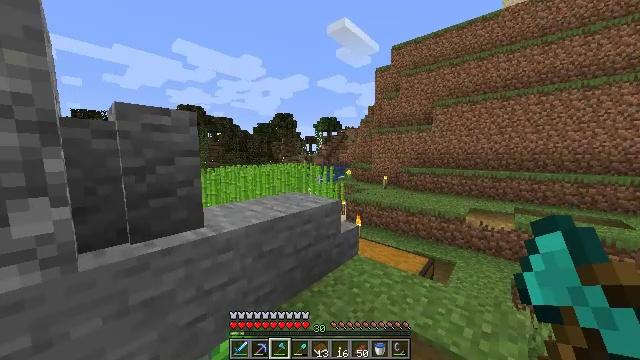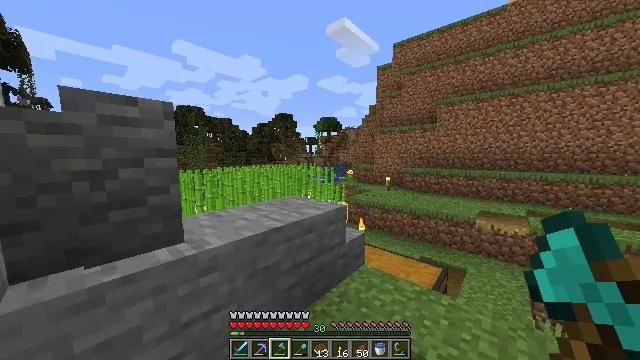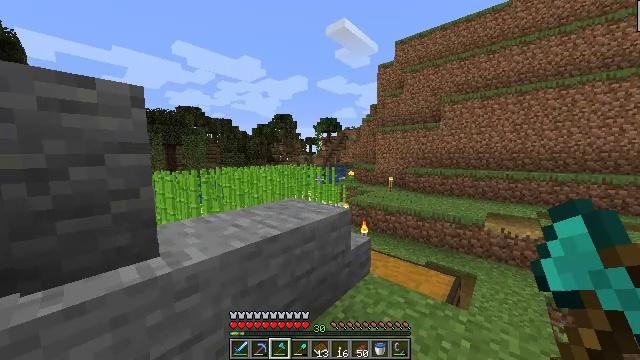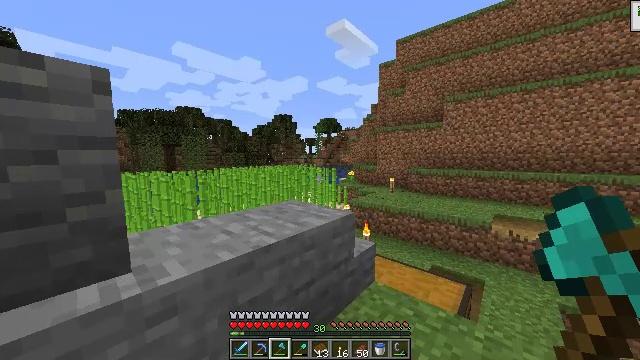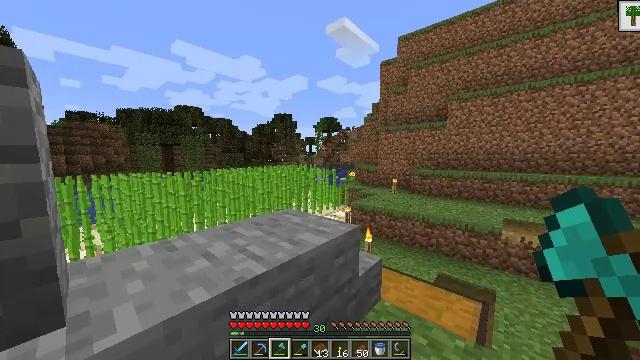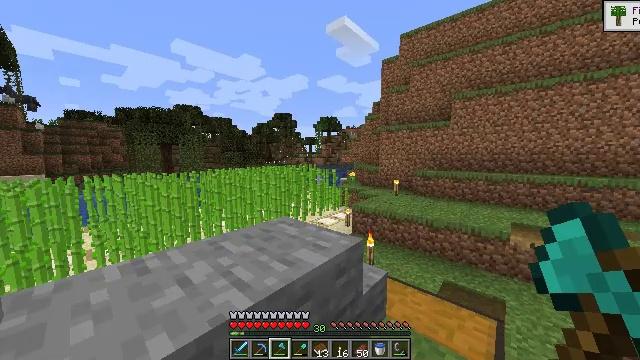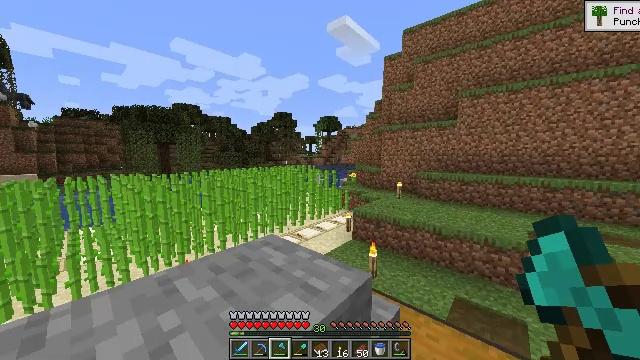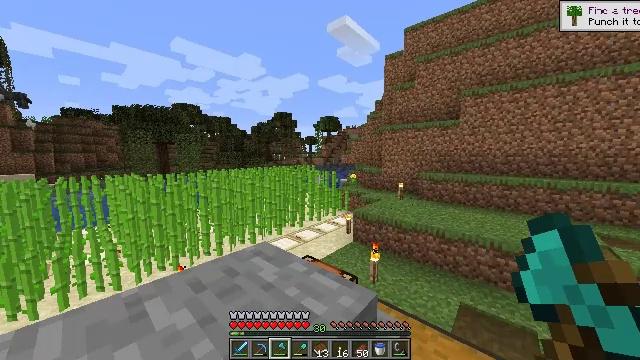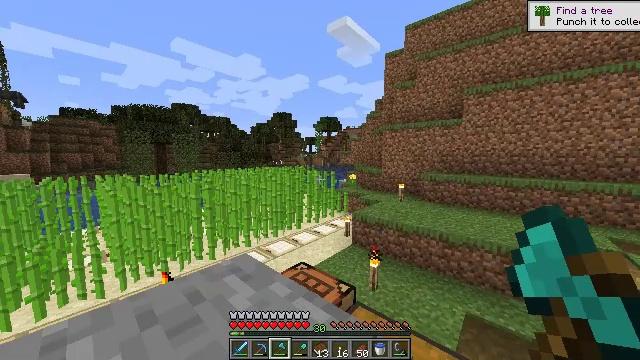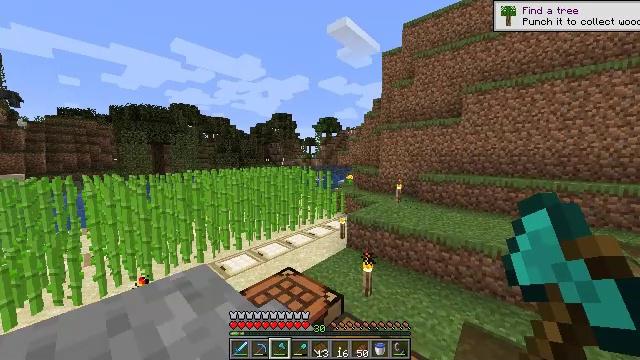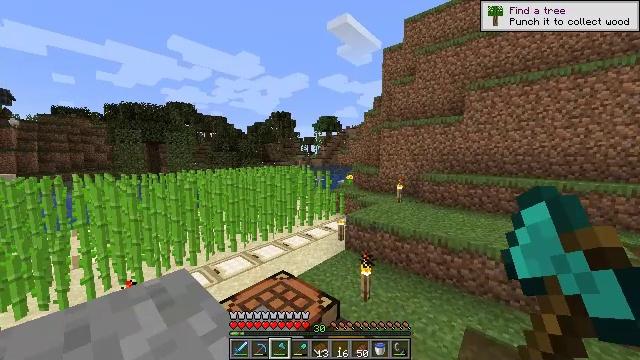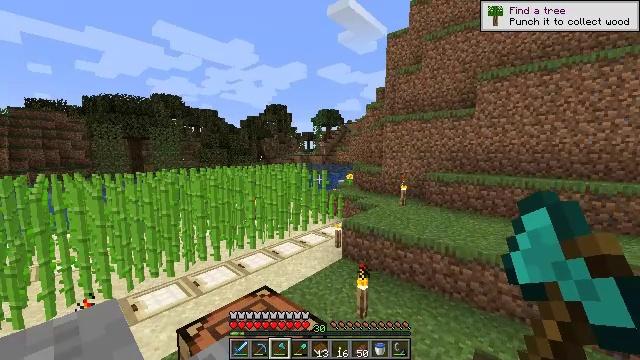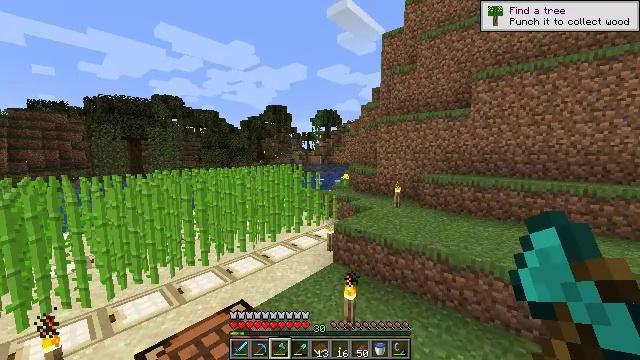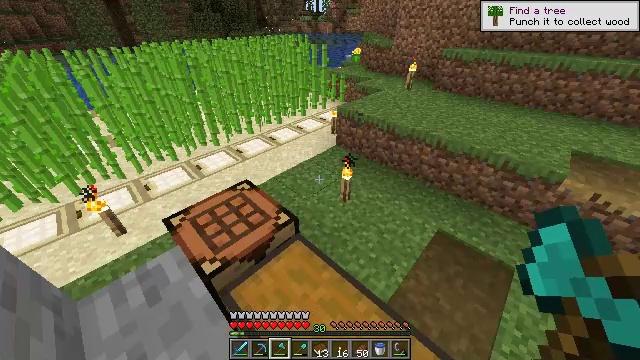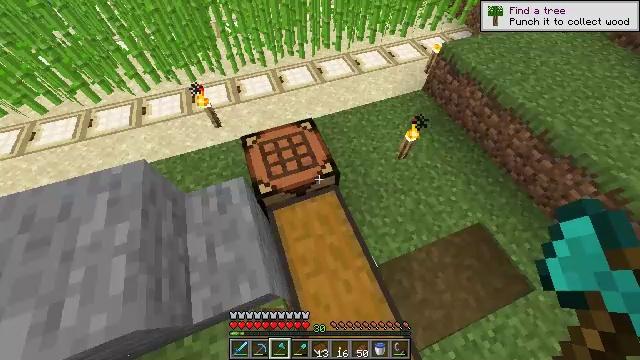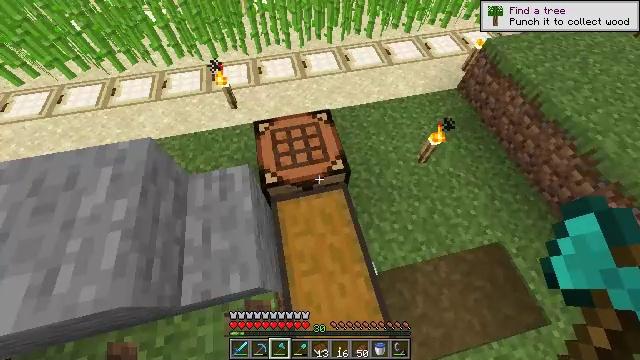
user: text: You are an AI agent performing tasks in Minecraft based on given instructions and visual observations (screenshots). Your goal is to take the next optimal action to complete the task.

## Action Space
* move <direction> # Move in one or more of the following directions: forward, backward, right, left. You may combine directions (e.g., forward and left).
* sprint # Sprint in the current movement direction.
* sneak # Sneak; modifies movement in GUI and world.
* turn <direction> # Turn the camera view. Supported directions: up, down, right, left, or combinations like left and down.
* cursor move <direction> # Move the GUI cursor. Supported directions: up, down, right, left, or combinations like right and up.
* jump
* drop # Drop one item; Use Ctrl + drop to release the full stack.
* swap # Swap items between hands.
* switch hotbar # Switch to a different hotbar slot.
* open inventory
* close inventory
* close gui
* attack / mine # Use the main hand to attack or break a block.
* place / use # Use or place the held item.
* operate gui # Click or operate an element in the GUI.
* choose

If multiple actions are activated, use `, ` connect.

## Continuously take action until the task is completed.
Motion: motion action
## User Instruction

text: Break the powered rail to collect it.
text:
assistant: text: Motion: move forward, sprint
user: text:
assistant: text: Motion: move forward, sprint
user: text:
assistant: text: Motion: move forward, sprint
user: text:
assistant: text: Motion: move forward, sprint
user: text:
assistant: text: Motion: move forward, sprint
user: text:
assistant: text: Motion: move forward, sprint
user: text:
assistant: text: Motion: move forward, sprint
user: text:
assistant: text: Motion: move forward, sprint
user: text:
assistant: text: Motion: move forward, sprint
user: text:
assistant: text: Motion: move forward and move right, sprint
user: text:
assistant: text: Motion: move forward and move right, sprint
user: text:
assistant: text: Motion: move forward and move right, sprint
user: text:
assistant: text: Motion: move forward and move right, sprint, turn left and down
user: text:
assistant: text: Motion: move forward and move right, sprint, turn left and down
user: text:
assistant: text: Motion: move forward and move right, turn left and down
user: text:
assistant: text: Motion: move forward and move right, turn left and down
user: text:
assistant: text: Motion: move right, turn left and down
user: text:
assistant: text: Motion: turn left and down
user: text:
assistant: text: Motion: turn left and down
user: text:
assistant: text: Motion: turn left and down
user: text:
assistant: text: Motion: turn left
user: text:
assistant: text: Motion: turn left and down
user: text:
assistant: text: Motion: no_op
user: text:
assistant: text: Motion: turn up
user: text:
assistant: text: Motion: turn left and up
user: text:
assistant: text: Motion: turn left
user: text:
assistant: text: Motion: turn left and up
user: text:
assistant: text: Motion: use / place
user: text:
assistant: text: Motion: turn left, use / place
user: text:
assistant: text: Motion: turn up, use / place